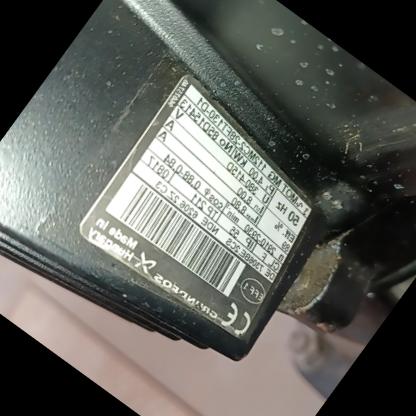
Klasa: tabliczka-znamionowa